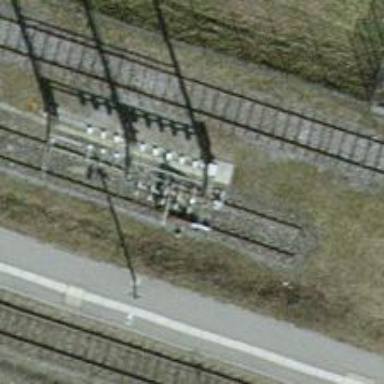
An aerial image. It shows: Railway buffer stop.